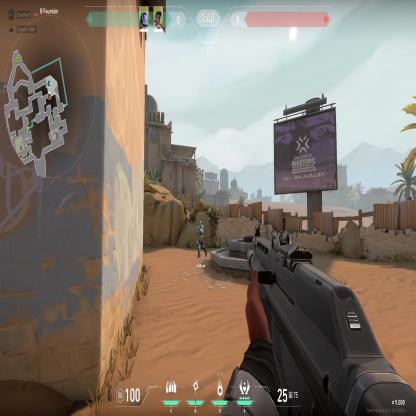
Label: teammate